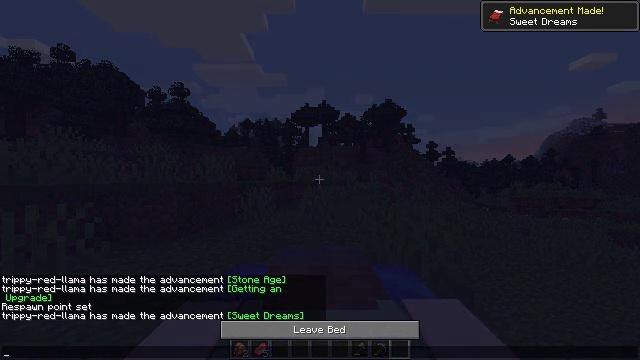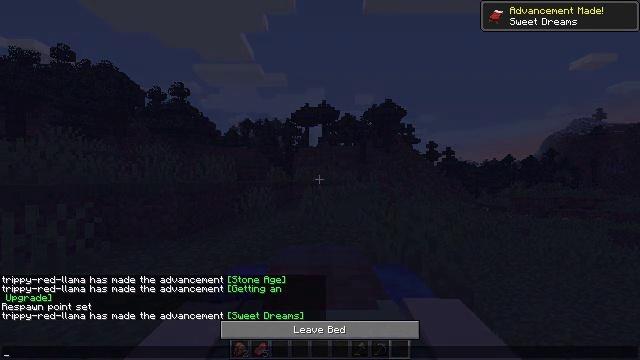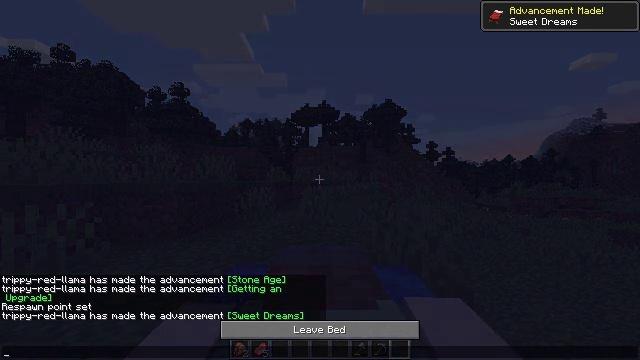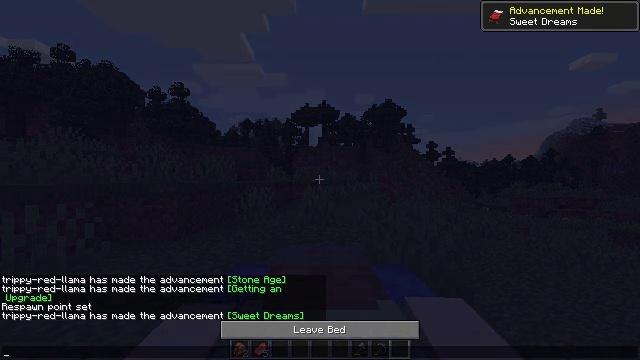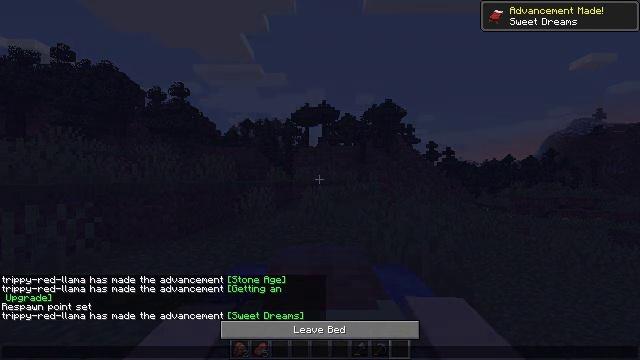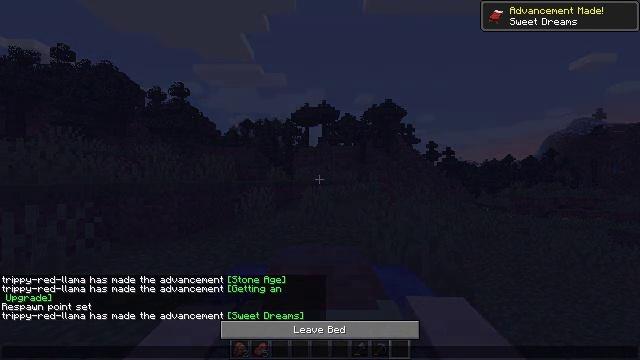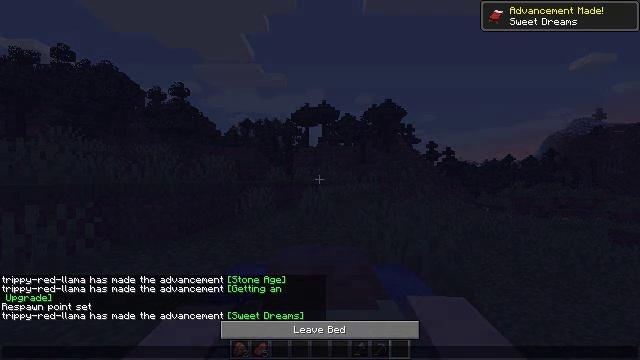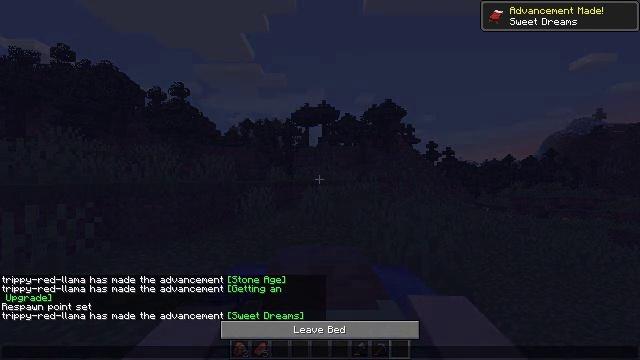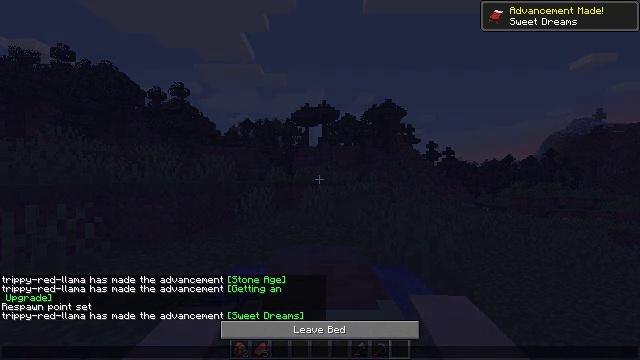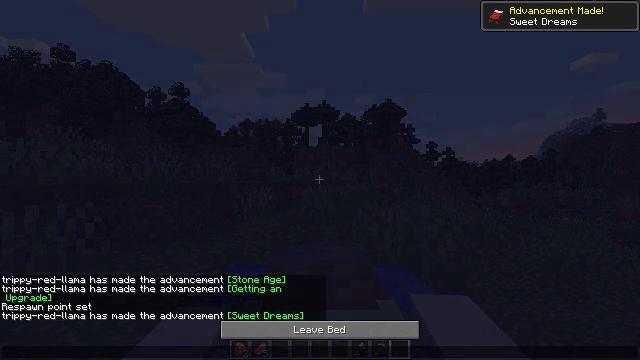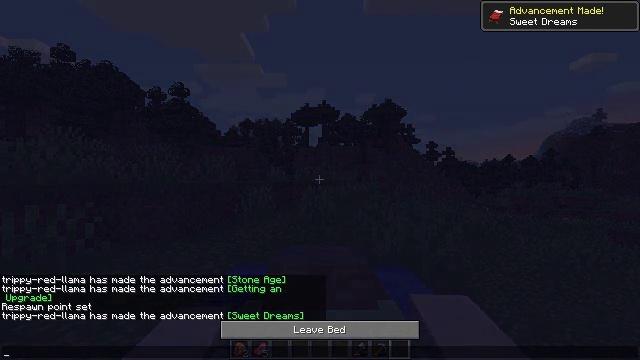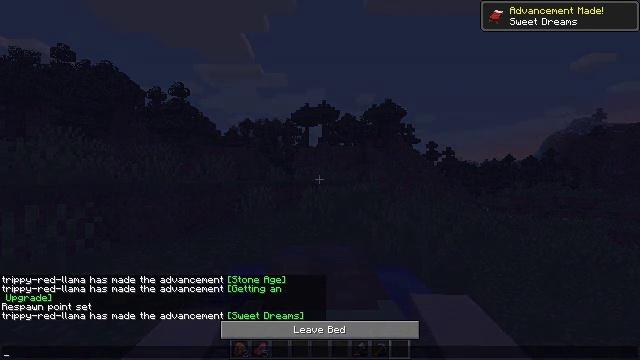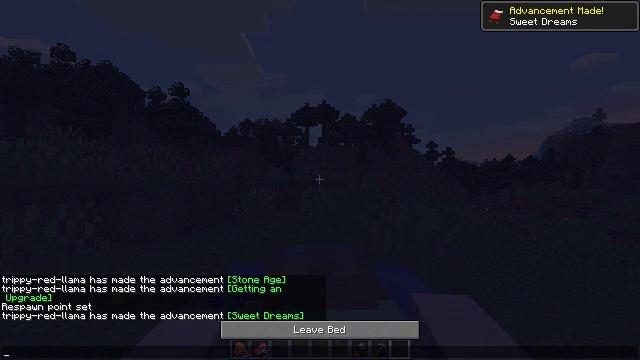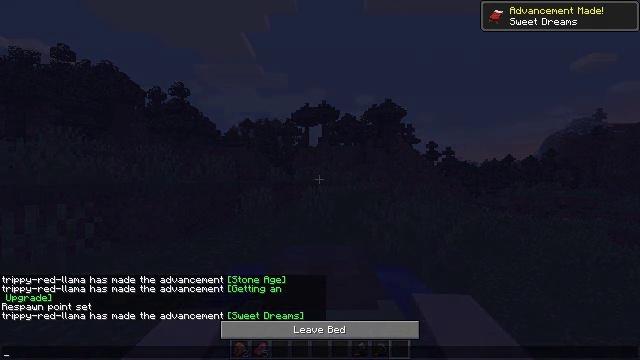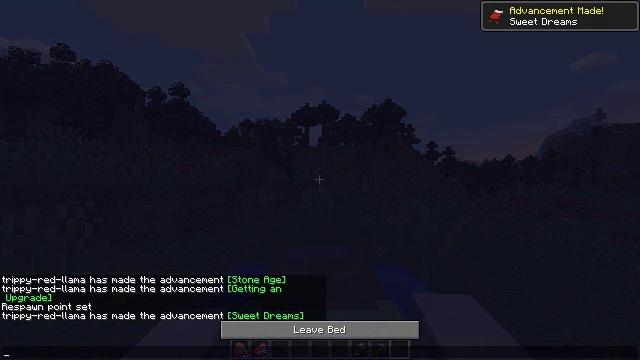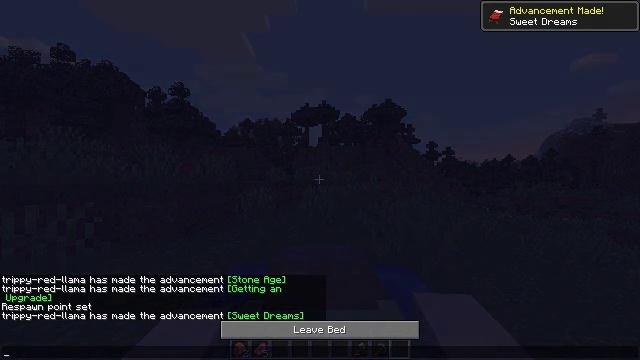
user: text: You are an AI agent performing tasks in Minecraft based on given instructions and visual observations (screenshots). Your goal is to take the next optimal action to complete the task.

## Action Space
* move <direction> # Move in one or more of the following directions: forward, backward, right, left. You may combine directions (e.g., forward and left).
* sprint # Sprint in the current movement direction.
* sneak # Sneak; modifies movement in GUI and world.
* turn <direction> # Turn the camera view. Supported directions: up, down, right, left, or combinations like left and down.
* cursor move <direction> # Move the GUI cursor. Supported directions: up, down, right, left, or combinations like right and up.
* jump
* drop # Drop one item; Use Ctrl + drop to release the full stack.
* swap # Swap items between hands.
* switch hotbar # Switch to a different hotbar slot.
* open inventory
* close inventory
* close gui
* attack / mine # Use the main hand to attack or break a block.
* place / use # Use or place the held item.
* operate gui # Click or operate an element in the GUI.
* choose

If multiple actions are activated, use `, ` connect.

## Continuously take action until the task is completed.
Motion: motion action
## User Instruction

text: Retrieve the blue bed from the ground.
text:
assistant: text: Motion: no_op
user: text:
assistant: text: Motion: no_op
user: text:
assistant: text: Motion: no_op
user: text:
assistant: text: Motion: no_op
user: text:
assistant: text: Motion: no_op
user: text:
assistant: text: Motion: no_op
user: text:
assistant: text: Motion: no_op
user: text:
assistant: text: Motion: no_op
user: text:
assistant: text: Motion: no_op
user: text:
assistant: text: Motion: no_op
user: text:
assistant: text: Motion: no_op
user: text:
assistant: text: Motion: no_op
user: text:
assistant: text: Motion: no_op
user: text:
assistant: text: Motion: no_op
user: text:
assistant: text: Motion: no_op
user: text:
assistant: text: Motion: no_op
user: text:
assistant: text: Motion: cursor move left and up
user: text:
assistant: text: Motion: cursor move left and up
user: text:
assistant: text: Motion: no_op
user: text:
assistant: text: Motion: cursor move right
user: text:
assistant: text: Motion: no_op
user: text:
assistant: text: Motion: no_op
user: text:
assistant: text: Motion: no_op
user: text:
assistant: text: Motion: no_op
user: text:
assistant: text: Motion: no_op
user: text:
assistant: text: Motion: no_op
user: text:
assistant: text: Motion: no_op
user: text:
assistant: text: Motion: close gui
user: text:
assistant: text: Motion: turn right and down
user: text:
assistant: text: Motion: no_op